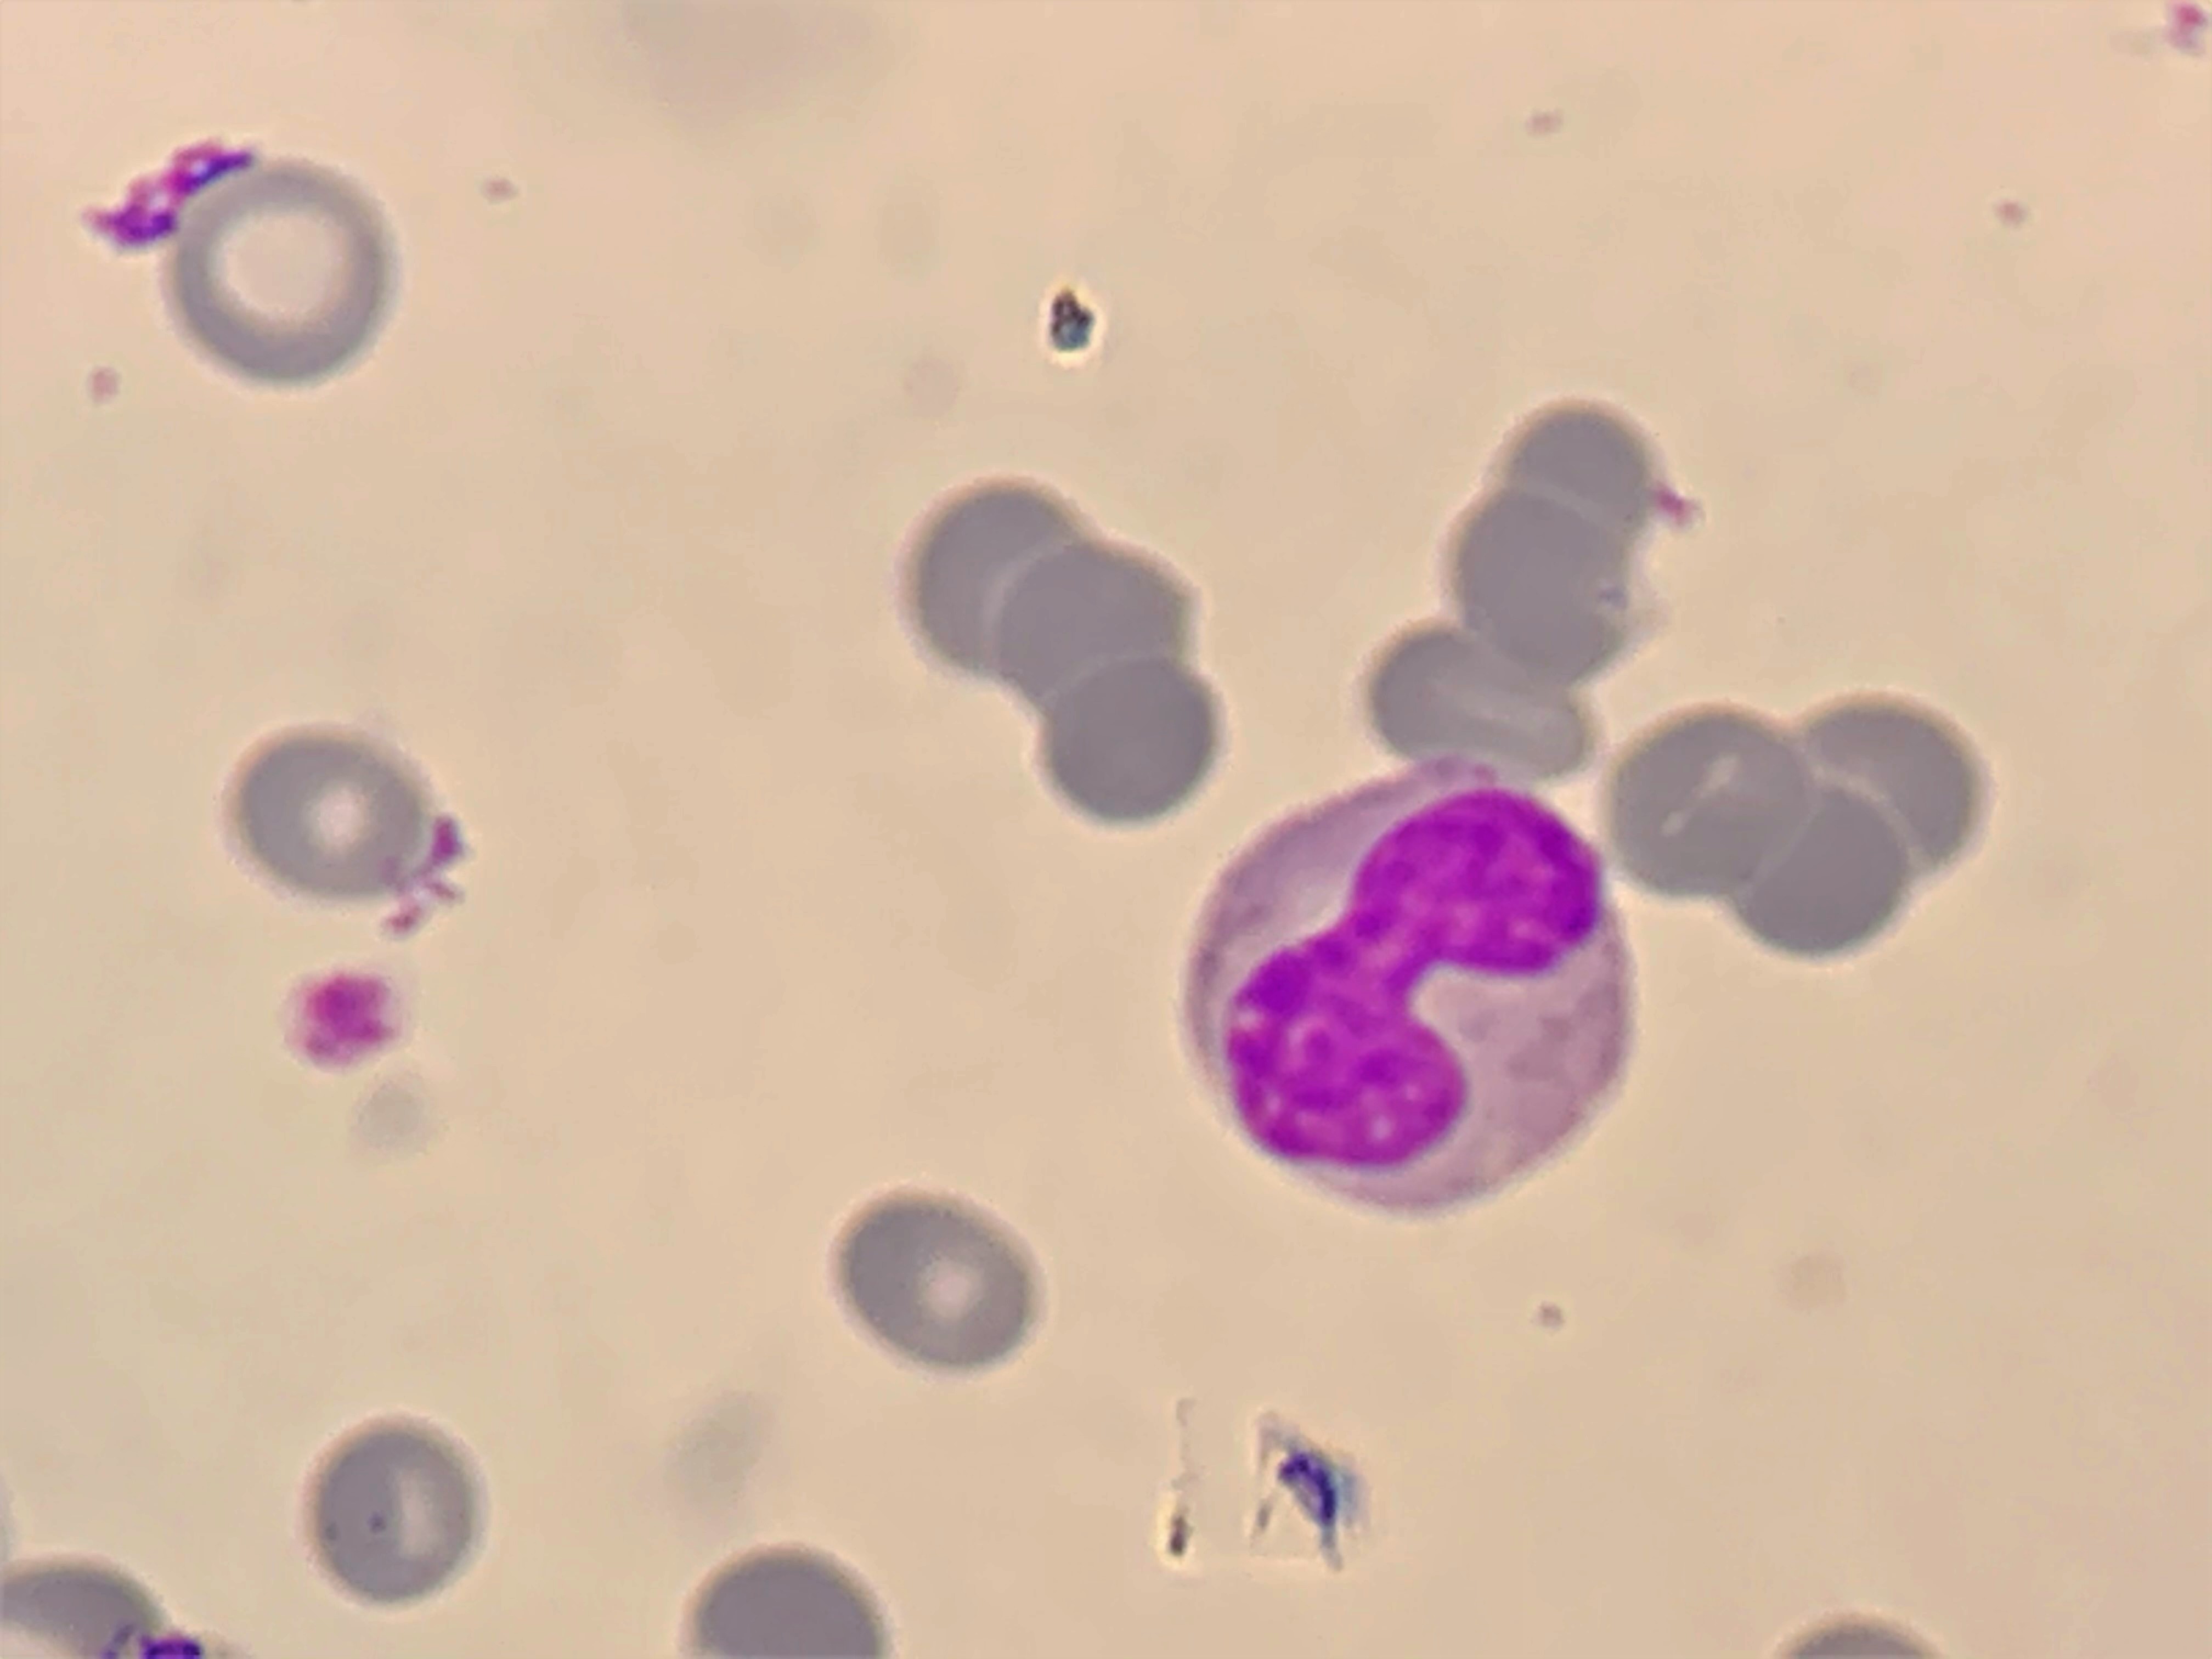
Cell type: BAND CELLS